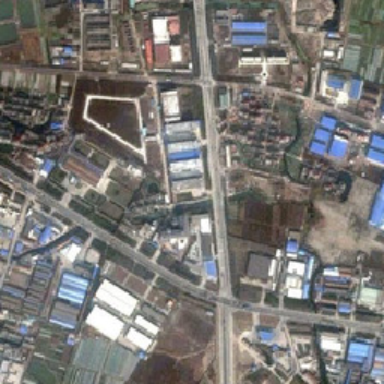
Little factory in blue .